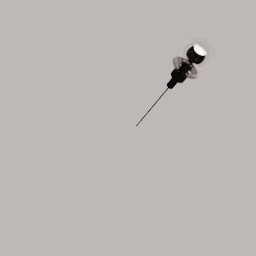
Label: lighting